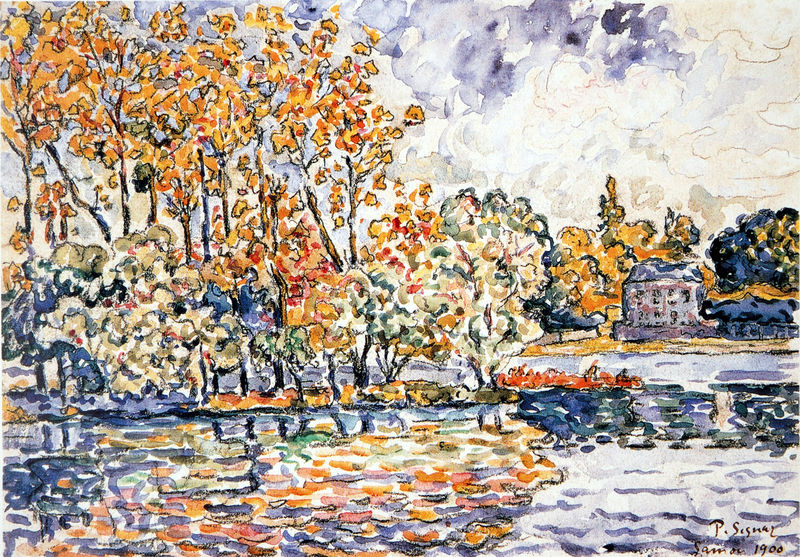
Titel: Samois
Künstler: Paul Signac
Standort: Little Rock
Institution: Arkansas Arts Center Foundation Collection
Schlagwörter: baum, blau, blätter, gemälde, himmel, laub, meer, schatten, wasser, weiß, wolken, aquarell, baumstämme, bäume, fluss, gelb, grün, impressionismus, landschaft, menschen, ocker, see, teich, ufer, äste, bunt, fenster, frankreich, grau, hell, licht, orange, schwarz, blüte, blüten, dach, gebäude, haus, park, rot, schloss, wolke, beige, expressionismus, signatur, spiegel, öl, ast, natur, spiegelung, stamm, strauch, zweige, busch, büsche, gewässer, sonne, insel, gold, pflanze, pflanzen, wald, boot, kahn, garten, sommer, wellen, vedute, pointilismus, datierung, dorf, dunkelgrün, farbe, lila, violett, linien, herbst, ausflug, querformat, stämme, duktus, impressionistisch, ruderer, datum, paul, ziffern, baumkrone, baumkronen, freude, frühling, striche, reflexion, impression, punkte, spaziergang, kanu, linie, flusslandschaft, nach 1900, konturen, tupfen, wässrig, tupfer, sonntag, villa, maison, hellgrau, zahl, lac, blattwerk, nest, reflektion, haus am see, seerosen, seurat, signac, fröhlich, ombre, ombres, fleuve, umrisslinien, kandinsky, eau, pointillismus, paul signac, postimpressionismus, neoimpressionismus, halbinsel, reflektionen, bunte farben, mannschaft, pleion air, pur, rechts unten, spiegeölung, wasserreflektionen, wer ist da mit mir gematcht, nuage, datiert, feuilles, fenêtres, rivière, wolekn, plast, aquarelle, feuille, spiegleung, feuillage, 1900, p, abre, signaz, sigsan, sisnas, île, abres, feuile